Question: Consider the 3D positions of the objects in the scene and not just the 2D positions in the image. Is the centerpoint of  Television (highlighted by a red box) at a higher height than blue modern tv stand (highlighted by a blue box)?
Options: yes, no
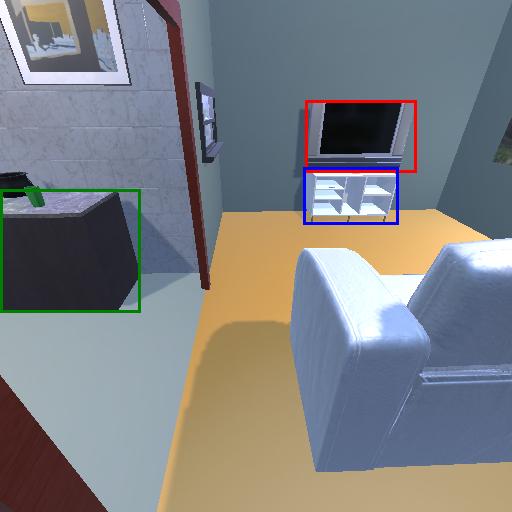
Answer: yes